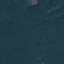
Land use / land cover class: Forest